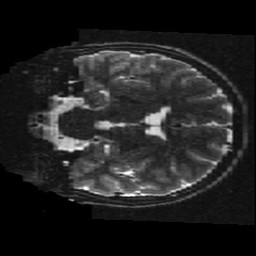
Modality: T2w
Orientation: coronal
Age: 15
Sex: male
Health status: ill
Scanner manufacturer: ge
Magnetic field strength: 3 T
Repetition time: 7.5 s
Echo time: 0.1015 s